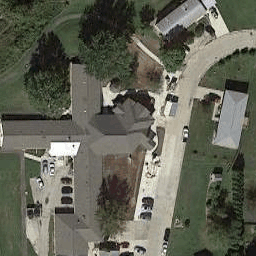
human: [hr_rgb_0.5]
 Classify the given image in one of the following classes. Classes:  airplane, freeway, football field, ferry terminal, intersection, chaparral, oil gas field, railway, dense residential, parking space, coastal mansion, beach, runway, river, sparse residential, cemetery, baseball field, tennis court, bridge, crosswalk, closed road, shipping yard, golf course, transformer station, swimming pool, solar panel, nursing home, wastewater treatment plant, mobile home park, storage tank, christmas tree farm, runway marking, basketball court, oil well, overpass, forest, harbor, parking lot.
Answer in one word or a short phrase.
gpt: nursing home